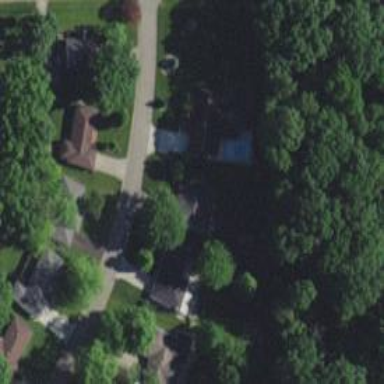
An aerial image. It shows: Residential road.